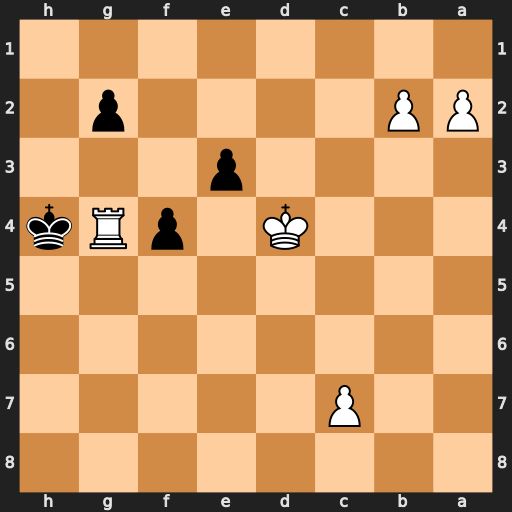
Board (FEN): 8/2P5/8/8/3K1pRk/4p3/PP4p1/8
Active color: b
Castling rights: -
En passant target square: -
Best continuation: Kxg4 c8=Q+ Kg3 Qc1 Kf2